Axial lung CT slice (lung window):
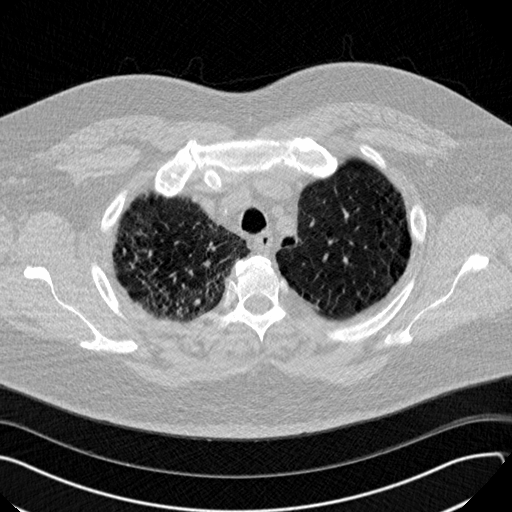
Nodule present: no